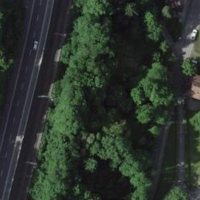
EUNIS habitat code: 53
Species observed at this site:
Ichthyosaura alpestris